Aerial crown-view tile of a tropical tree (Barro Colorado Island, Panama), acquired 20241014:
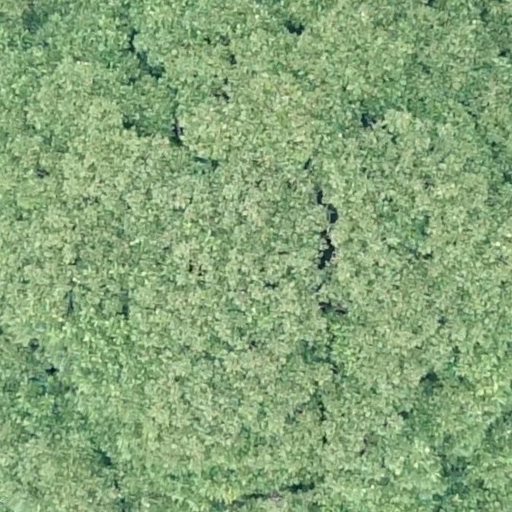
Species: Dipteryx oleifera
GBIF accepted scientific name: Dipteryx oleifera
Crown area: 721.808 m²